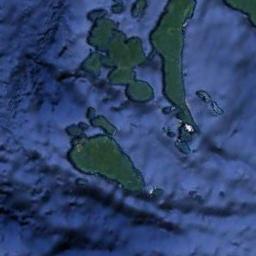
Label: island